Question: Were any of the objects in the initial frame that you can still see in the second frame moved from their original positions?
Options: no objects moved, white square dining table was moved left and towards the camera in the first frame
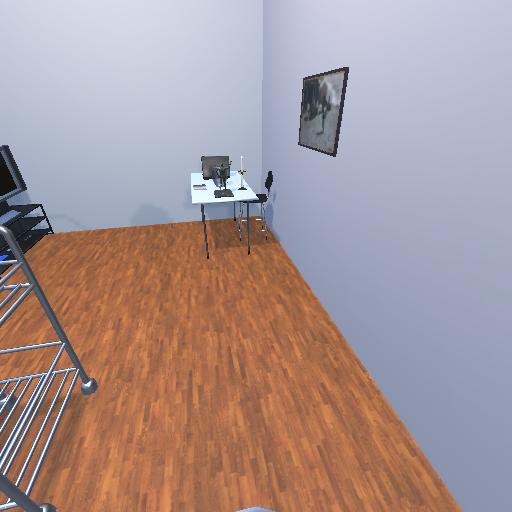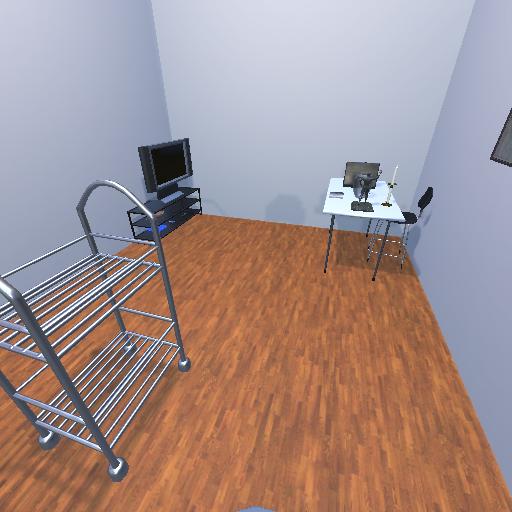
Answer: no objects moved